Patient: sex F, age 78
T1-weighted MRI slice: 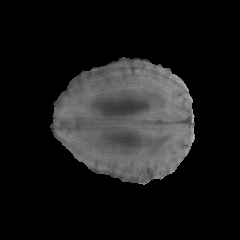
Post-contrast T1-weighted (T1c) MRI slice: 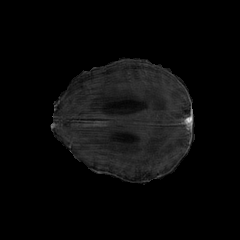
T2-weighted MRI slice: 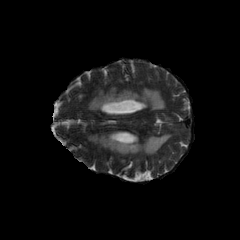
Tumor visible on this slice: no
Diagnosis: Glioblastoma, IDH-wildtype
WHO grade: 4